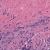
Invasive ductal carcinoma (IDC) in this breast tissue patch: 1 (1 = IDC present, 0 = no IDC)